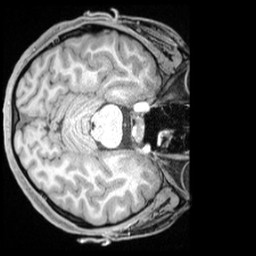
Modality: T1w
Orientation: axial
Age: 26
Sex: female
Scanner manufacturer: siemens
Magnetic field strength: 3 T
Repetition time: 1.68 s
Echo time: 0.00188 s